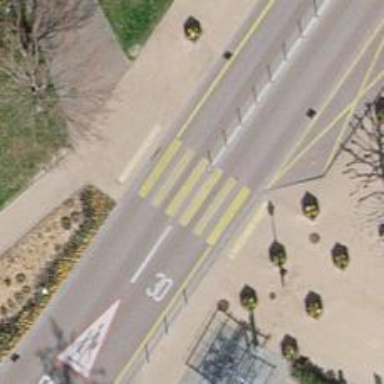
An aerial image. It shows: Marked zebra crossing on the road.